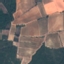
Land use / land cover class: PermanentCrop